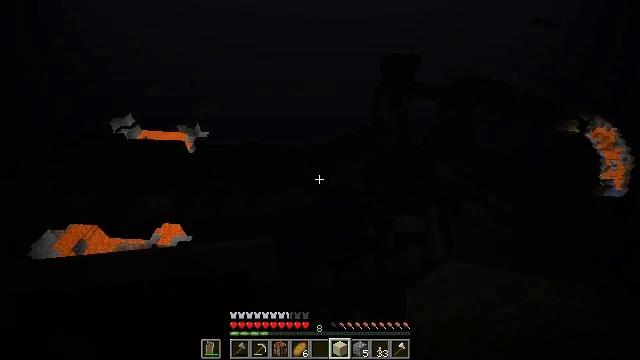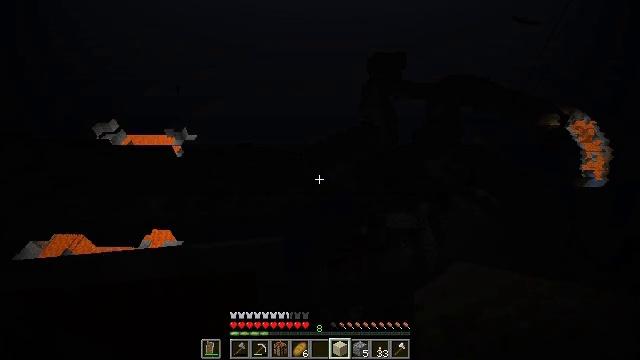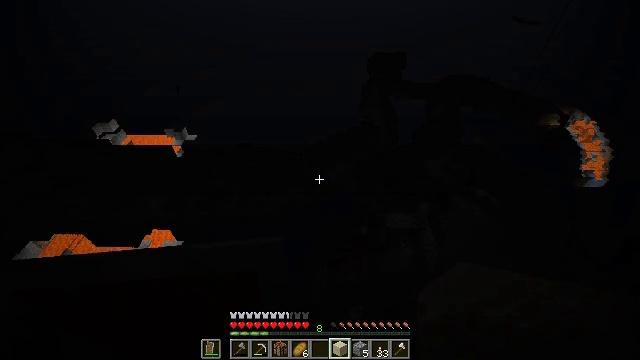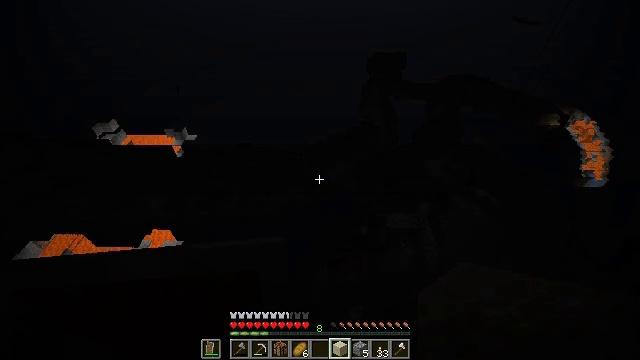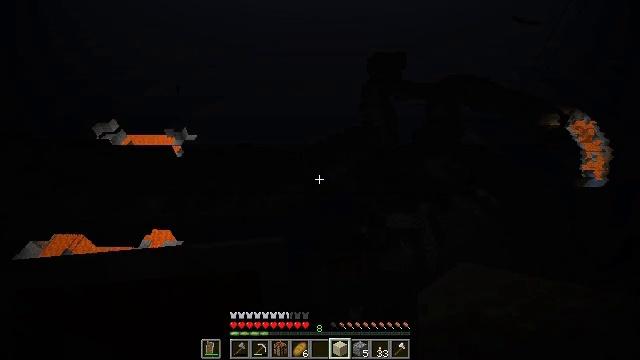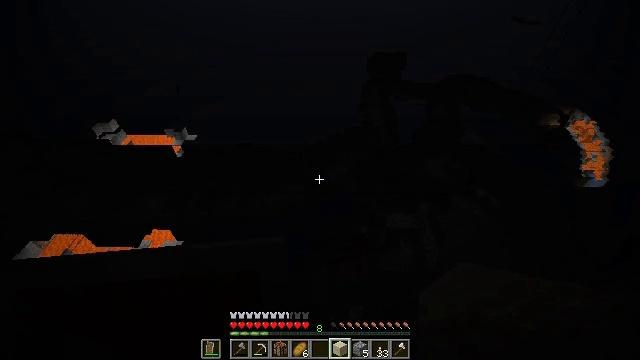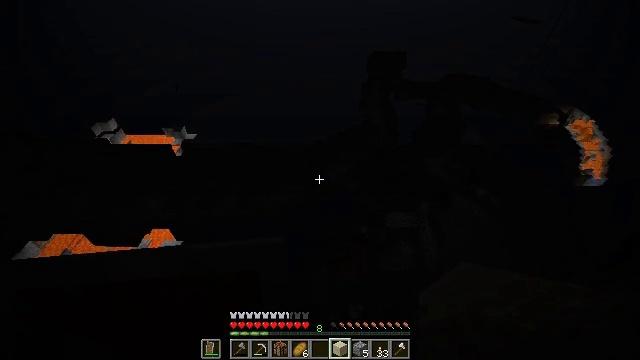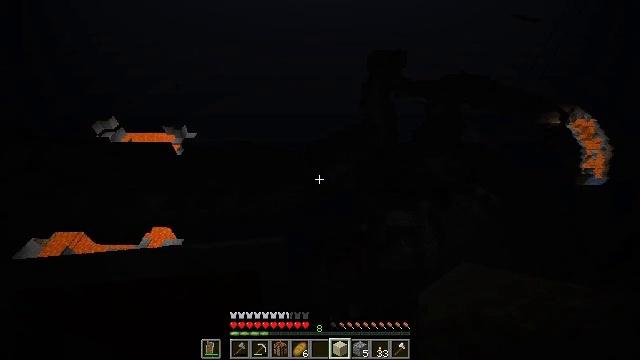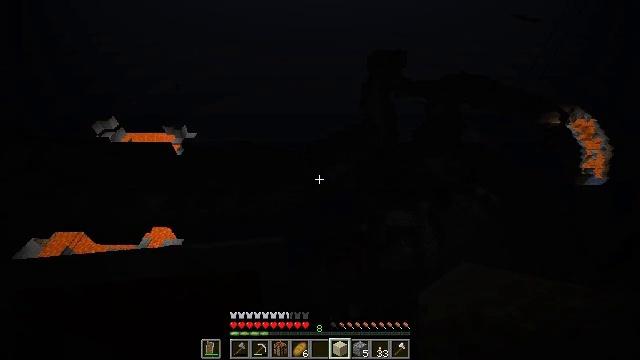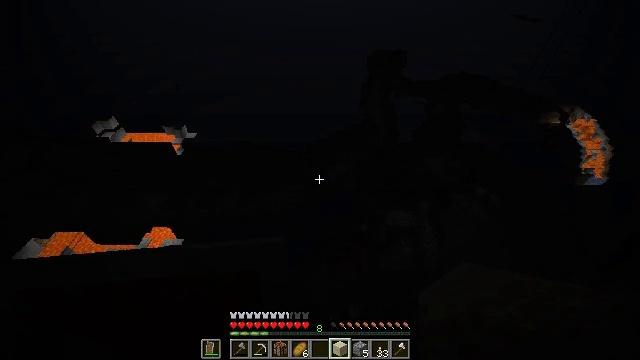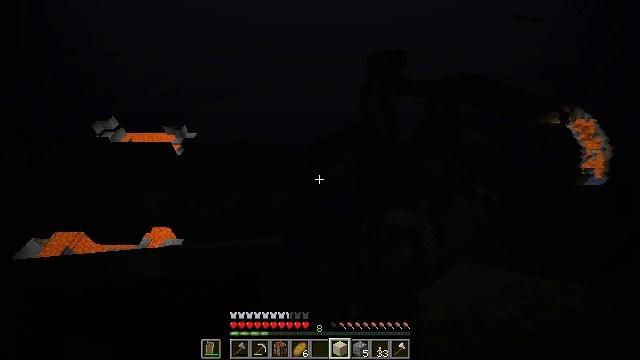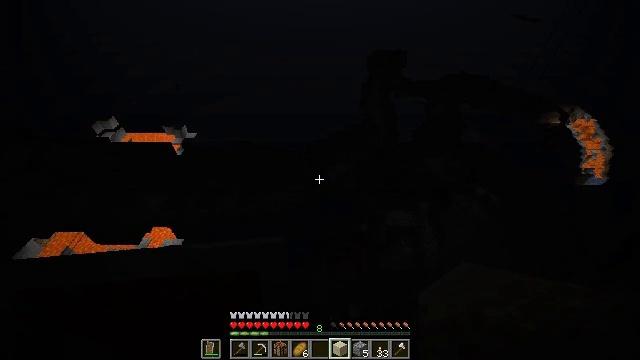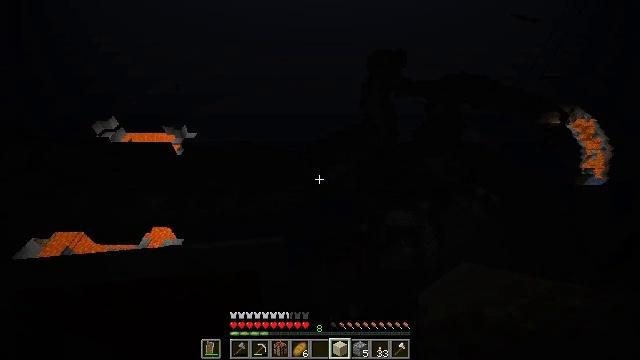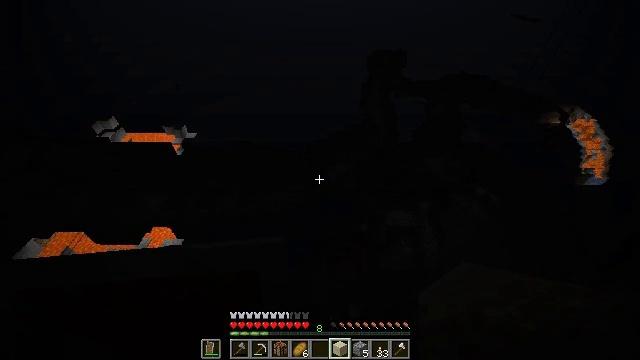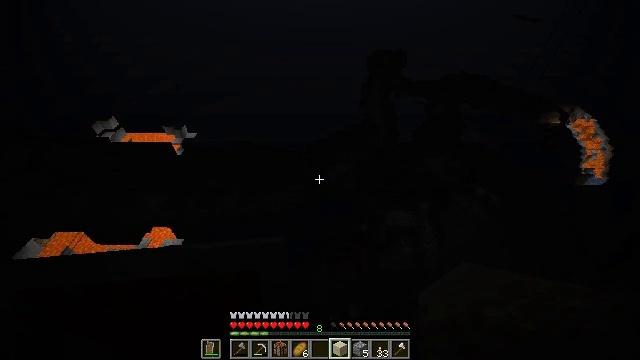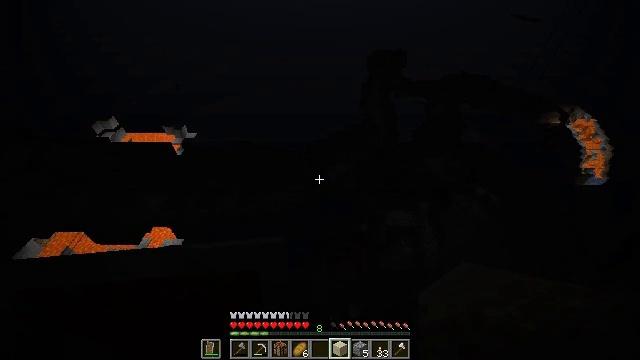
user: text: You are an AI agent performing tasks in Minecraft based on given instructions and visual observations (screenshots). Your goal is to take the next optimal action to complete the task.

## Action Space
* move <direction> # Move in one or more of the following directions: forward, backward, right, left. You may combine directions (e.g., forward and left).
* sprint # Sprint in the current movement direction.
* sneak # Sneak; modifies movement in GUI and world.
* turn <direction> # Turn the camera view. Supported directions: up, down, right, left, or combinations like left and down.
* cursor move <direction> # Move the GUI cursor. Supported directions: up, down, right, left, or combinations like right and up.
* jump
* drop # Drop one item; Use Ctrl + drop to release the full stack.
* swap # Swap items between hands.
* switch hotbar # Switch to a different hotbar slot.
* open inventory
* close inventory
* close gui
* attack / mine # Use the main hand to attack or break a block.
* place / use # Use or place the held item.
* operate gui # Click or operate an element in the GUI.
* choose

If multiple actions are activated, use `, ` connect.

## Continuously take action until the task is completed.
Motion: motion action
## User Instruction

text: Attack the composter to add it to your inventory.
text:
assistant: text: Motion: turn right
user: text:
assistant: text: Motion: no_op
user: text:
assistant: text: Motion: no_op
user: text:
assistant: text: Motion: no_op
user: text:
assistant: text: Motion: no_op
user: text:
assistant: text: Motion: no_op
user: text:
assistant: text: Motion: no_op
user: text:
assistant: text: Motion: no_op
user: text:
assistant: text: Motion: no_op
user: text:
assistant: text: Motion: no_op
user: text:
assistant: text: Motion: no_op
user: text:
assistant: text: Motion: no_op
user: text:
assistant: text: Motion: no_op
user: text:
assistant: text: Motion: no_op
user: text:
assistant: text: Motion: no_op
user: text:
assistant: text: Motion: no_op
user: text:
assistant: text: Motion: turn right
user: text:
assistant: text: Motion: turn right
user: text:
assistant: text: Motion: turn right
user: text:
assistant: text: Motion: turn right
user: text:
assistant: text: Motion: turn right
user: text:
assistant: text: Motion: turn right
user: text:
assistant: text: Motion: no_op
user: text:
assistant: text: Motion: no_op
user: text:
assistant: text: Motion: no_op
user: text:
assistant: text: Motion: no_op
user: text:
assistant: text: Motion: no_op
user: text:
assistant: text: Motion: no_op
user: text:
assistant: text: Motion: no_op
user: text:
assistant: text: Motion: turn right and down